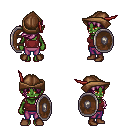
a pixel art fantasy rpg character, female body template, orc, green skin, maroon pirate shirt, magenta pants, pink left-swept hairstyle, leather cap, brown shoes, shield, four views (front, back, left, right), 2x2 character sprite sheet, small pixel art, hard edges, no anti-aliasing